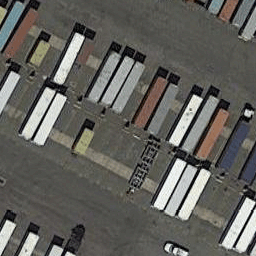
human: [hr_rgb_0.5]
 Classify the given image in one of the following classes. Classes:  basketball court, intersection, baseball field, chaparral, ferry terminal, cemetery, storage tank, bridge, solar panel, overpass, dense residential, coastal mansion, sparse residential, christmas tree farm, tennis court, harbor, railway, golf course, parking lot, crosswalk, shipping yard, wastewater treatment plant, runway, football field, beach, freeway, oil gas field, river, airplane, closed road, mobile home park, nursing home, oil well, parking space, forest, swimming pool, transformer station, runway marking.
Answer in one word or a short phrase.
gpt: shipping yard